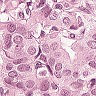
Metastatic tissue present: yes